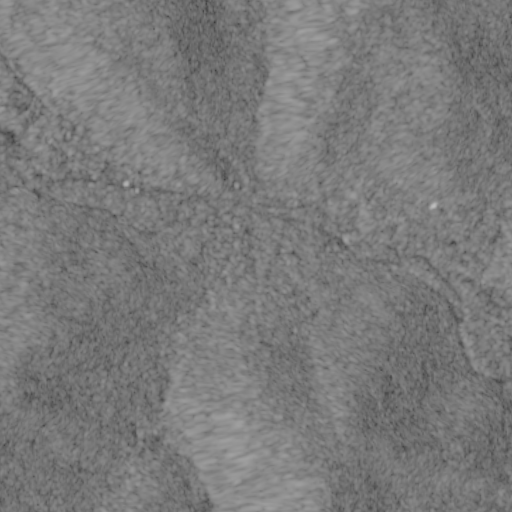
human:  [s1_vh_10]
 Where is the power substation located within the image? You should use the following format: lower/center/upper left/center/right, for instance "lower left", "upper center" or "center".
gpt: The power substation is located in the upper left of the image.
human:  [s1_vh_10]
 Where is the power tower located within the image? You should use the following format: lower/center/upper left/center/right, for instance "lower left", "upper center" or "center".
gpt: The power tower is located in the upper left of the image.
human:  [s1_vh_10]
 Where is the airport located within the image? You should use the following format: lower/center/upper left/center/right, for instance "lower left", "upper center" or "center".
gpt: There is no airport in the image.

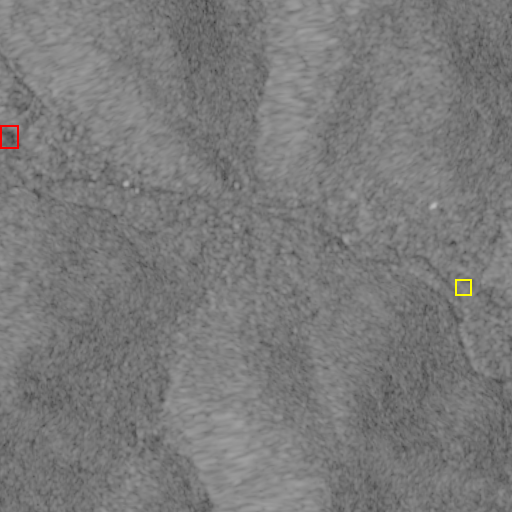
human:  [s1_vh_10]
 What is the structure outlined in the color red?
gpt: The structure outlined in red is a park.
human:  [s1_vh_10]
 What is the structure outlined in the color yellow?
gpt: The structure outlined in yellow is a building.
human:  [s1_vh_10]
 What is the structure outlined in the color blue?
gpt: There is no blue outline.